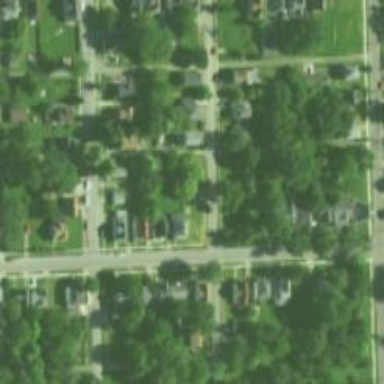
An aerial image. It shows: Residential road.